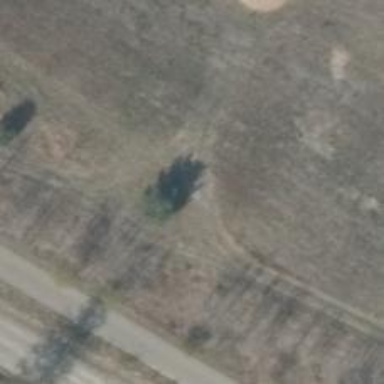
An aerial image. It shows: Hunting stand.